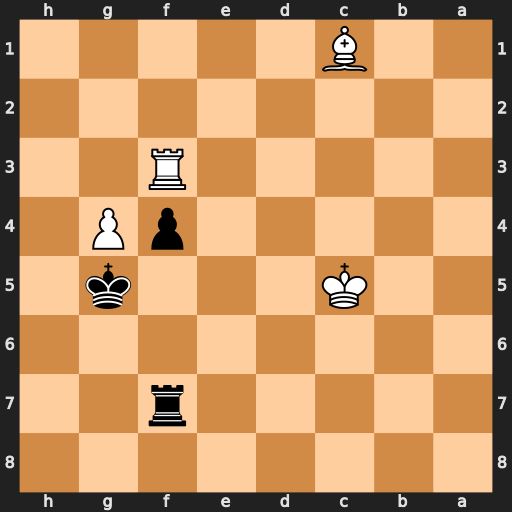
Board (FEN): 8/5r2/8/2K3k1/5pP1/5R2/8/2B5
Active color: b
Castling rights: -
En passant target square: -
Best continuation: Rc7+ Kd4 Rxc1